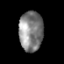
Tissue: prostate
Cell type: T cells
Senescence score: 0.2026
Nuclear area (px): 933
Mean DAPI intensity: 132.313